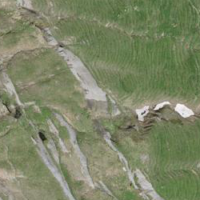
EUNIS habitat code: 26
Species observed at this site:
Bistorta officinalis